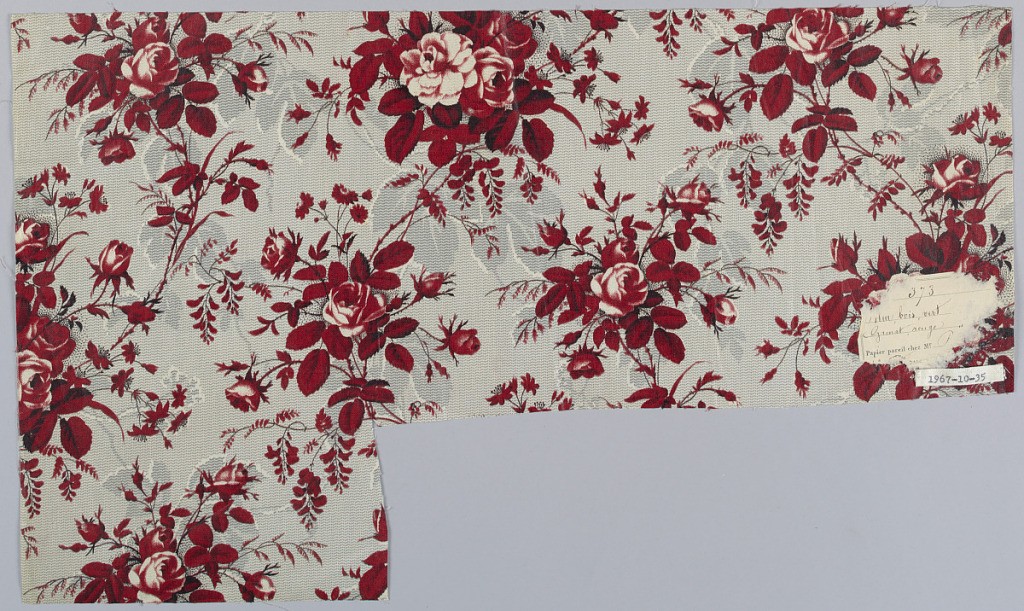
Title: Textile
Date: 1851–63
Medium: cotton Technique: printed by engraved roller and block printed; partially glazed
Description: Ground printed in grey in an elaborate foliage pattern, probably by "molette". Over-printed in pattern of rose clusters in shades of brownish-red, lighter red; white areas in flowers glazed. Remains of a label, giving colors.